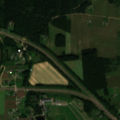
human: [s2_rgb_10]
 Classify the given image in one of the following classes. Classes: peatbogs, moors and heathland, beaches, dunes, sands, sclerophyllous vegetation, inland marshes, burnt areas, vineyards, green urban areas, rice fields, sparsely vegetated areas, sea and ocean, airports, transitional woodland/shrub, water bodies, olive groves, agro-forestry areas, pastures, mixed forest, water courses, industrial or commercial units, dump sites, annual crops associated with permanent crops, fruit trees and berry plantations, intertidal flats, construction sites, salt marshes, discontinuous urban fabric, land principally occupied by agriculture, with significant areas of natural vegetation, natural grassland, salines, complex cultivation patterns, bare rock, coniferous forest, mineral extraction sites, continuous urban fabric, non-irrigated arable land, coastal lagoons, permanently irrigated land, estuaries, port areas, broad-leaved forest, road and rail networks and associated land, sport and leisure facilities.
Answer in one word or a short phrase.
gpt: road and rail networks and associated land, airports, non-irrigated arable land, complex cultivation patterns, land principally occupied by agriculture, with significant areas of natural vegetation, coniferous forest